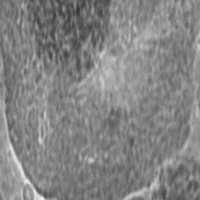
Label: prophase